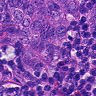
Metastatic tissue present: yes